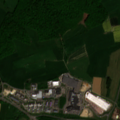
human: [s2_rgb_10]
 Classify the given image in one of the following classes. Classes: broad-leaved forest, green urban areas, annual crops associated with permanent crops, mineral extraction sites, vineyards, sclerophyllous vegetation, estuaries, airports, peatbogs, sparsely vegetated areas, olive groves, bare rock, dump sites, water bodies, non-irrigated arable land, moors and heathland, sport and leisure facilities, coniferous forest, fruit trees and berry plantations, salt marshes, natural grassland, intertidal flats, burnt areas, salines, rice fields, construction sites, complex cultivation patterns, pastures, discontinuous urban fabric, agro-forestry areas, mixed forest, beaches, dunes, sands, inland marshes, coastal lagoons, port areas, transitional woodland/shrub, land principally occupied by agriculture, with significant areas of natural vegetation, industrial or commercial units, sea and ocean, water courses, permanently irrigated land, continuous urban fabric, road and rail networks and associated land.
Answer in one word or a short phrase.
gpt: discontinuous urban fabric, industrial or commercial units, non-irrigated arable land, pastures, complex cultivation patterns, broad-leaved forest